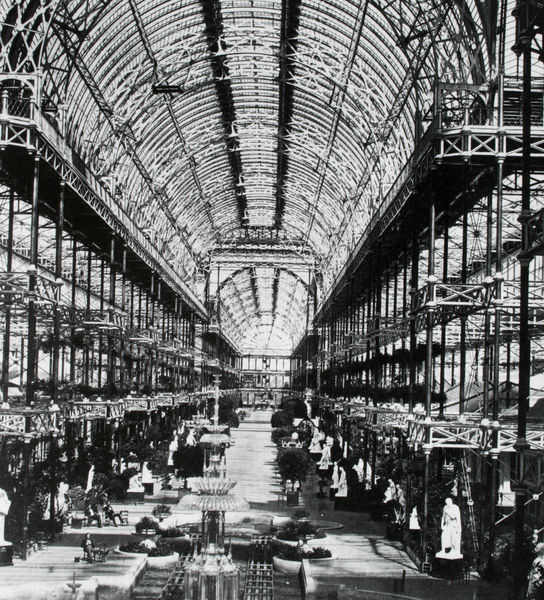
Titel: Kristallpalast, Innenansicht
Künstler: Joseph Paxton
Standort: London
Institution: (zerstört)
Schlagwörter: himmel, schatten, wasser, weiß, bäume, menschen, fenster, glas, grau, licht, schwarz, säulen, tische, dach, leute, architektur, decke, england, brunnen, bäumchen, bogen, perspektive, fabrik, figuren, industrie, rundbogen, kuppel, metall, halle, pfosten, foto, fotografie, photographie, eisen, gestänge, gerüst, gewölbe, scheiben, schwarzweiß, bahnhof, photo, ausstellung, skelett, skulpturen, werkstatt, statuen, kristall, konstruktion, gewächshaus, regale, museum, london, eisenkonstruktion, glasdach, glaspalast, stahl, verstrebungen, weltausstellung, träger, streben, aufnahme, bau, glashaus, tonnengewölbe, stahlkonstruktion, skelettbau, maschinenhalle, fabrikhalle, stahlträger, glass, vertikal, gerüste, depot, pfeiker, expo, ausstellungshalle, stahlbogen, ufabrik, glassbau